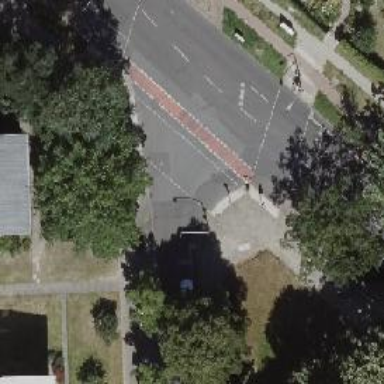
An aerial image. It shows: Crossing with traffic signals.